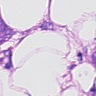
Metastatic tissue present: yes